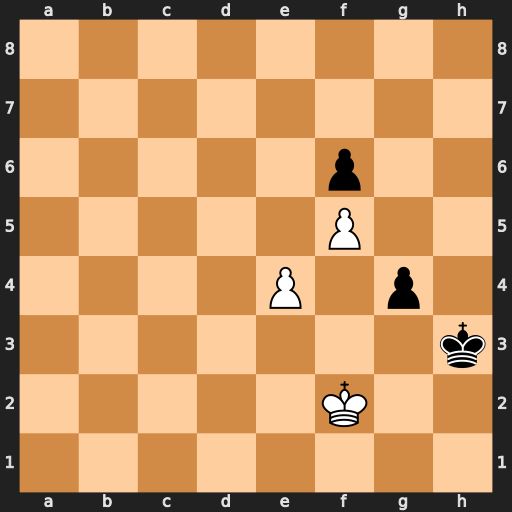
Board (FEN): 8/8/5p2/5P2/4P1p1/7k/5K2/8
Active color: w
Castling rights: -
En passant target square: -
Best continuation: Kg1 Kg3 e5 fxe5 f6